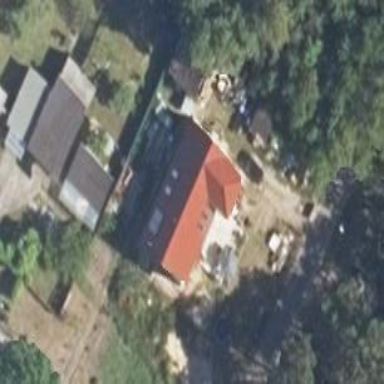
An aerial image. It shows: Gabled house with red roof.